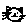
Label: cat